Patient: sex F, age 73
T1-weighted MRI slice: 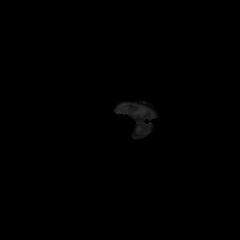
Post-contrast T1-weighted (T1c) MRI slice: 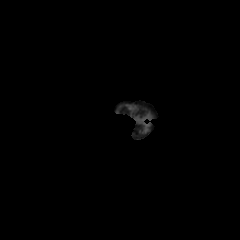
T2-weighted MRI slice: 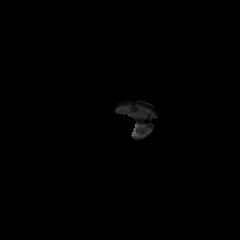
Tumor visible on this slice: no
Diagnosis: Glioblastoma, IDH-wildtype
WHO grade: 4